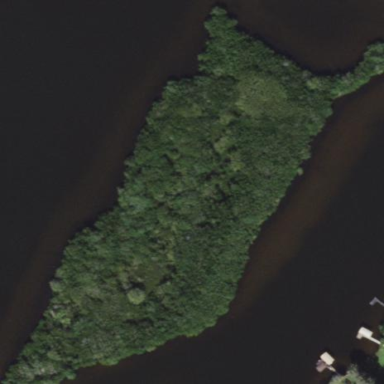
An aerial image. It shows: Islet covered with woodland.